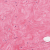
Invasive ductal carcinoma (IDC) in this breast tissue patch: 0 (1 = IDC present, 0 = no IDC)